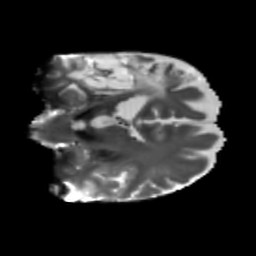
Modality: T2w
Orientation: coronal
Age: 56
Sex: female
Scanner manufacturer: siemens
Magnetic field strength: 3 T
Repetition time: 5.25 s
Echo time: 0.08 s